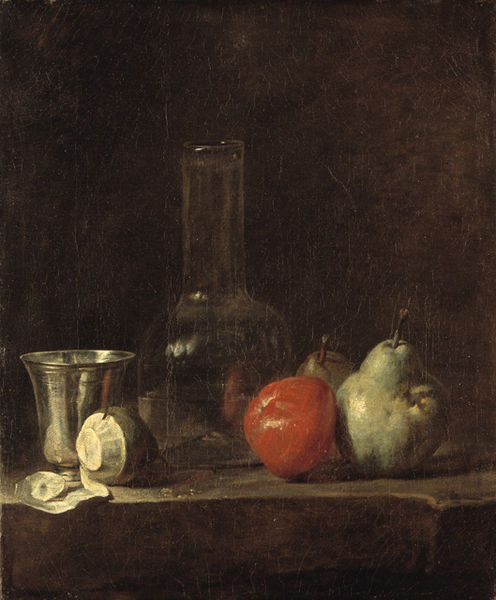
Titel: Stilleben mit Glasflasche und Früchten
Künstler: Jean Siméon Chardin
Standort: Karlsruhe
Institution: Staatliche Kunsthalle Karlsruhe
Schlagwörter: dunkel, gemälde, schatten, wasser, weiß, grün, braun, glas, grau, hell, hintergrund, holz, licht, orange, schwarz, tisch, obst, rot, hochformat, malerei, alt, flasche, gesicht, messer, schale, silber, stehen, stein, tod, holland, tischtuch, öl, spiegelung, figur, gold, kelch, kontrast, frucht, früchte, krug, kürbis, stilleben, stillleben, vase, apfel, tomate, äpfel, liegen, düster, fläche, leer, leere, farbe, bank, ölgemälde, wein, widerschein, glanz, dunkelrot, gemaälde, glänzen, glänzend, metall, lichteinfall, stil, platte, poliert, reflexion, birne, quitte, stiel, tischkante, becher, birnen, holztisch, vanitas, schmutz, memento mori, vergänglichkeit, zinn, gefäss, leinwand, zitrusfrucht, karaffe, obstschale, glaskaraffe, durchsichtig, vergänglich, dreck, spiegelungen, reflex, pokal, zitrone, varnitas, zink, ziseliert, presse, ablage, zerbrechlich, geschält, morte, schälen, tube, glasflasche, zinnbecher, glaskrug, saft, farbbild, brine, karafffe, fruche, silberkelch, abgeschält, becjher, roter apfel, apfelschale, zirtrone, brautöne, trinkgeschirr